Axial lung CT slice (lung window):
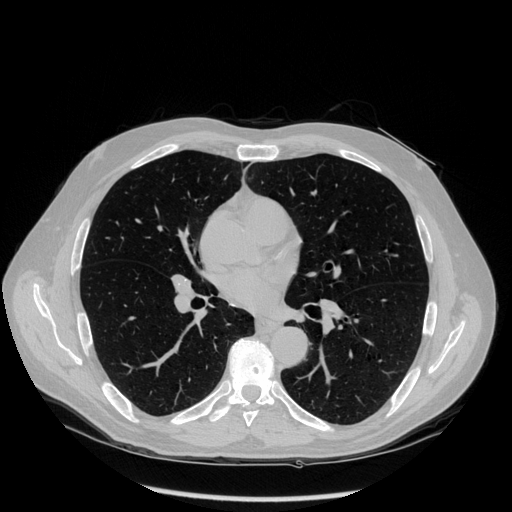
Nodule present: no